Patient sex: M
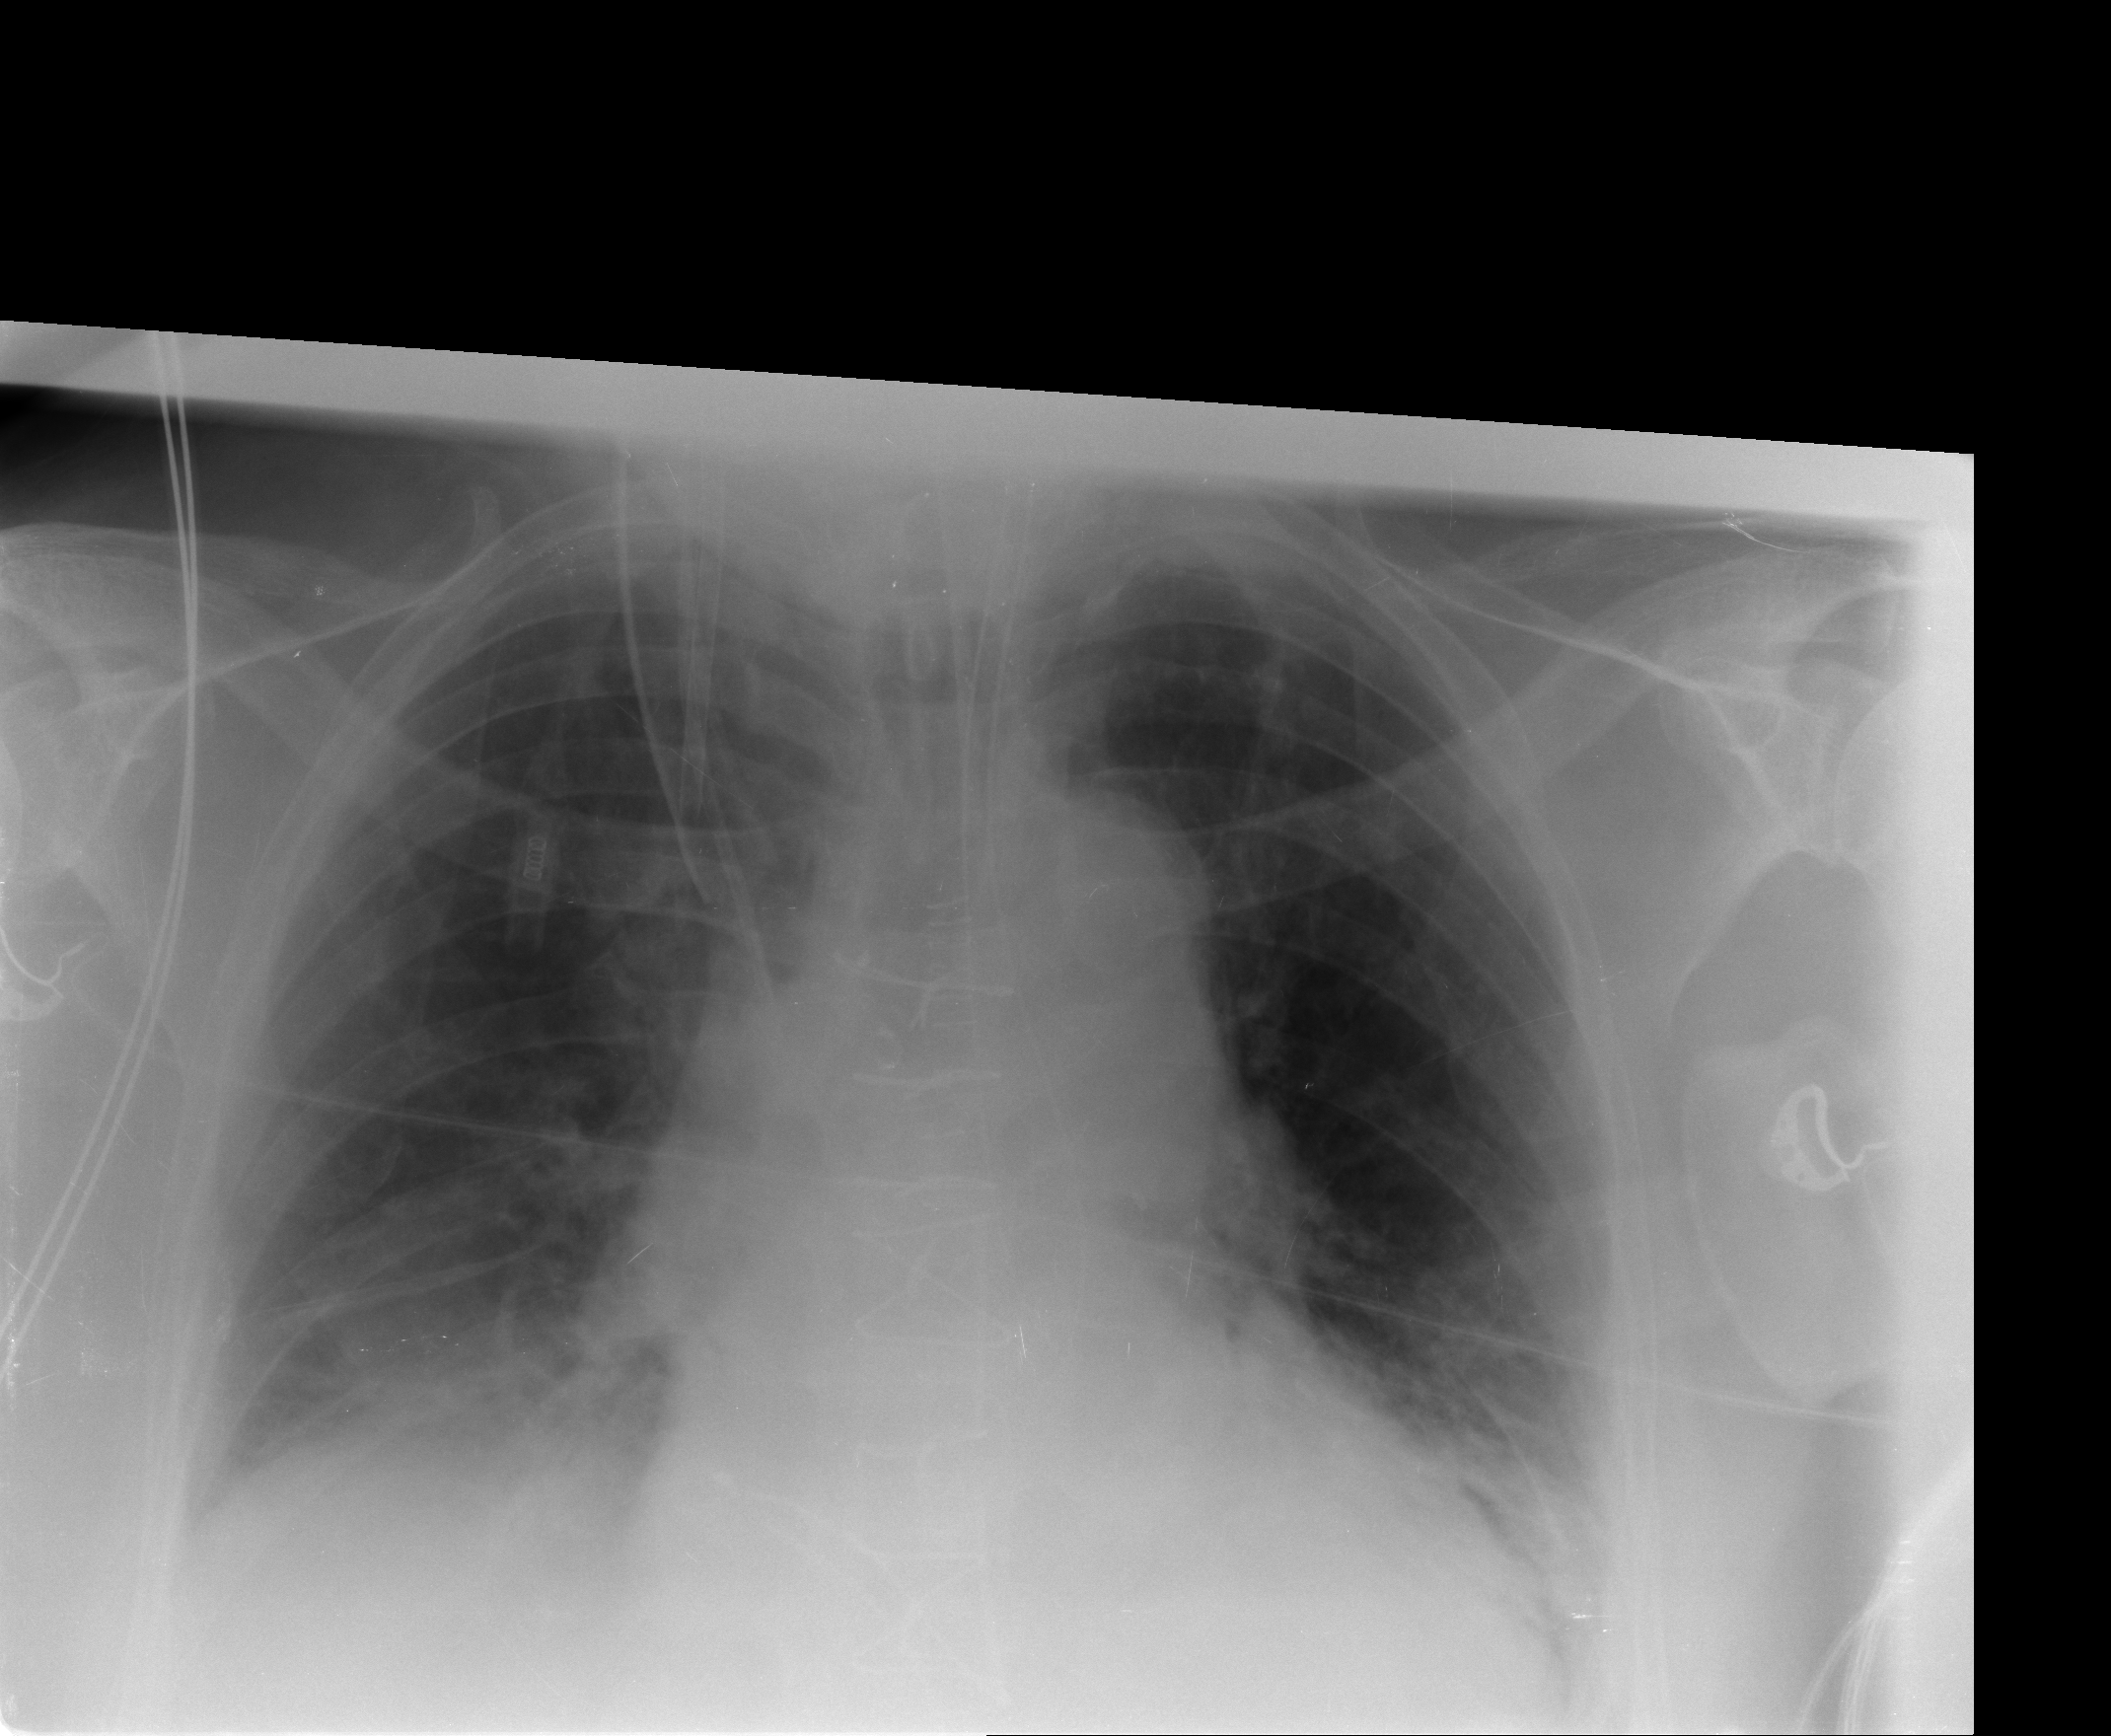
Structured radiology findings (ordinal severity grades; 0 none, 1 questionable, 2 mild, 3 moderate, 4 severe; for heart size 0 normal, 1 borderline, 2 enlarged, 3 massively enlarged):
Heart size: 3
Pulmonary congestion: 2
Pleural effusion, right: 1
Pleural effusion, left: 1
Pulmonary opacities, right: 2
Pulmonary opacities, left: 2
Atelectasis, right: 2
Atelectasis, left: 2